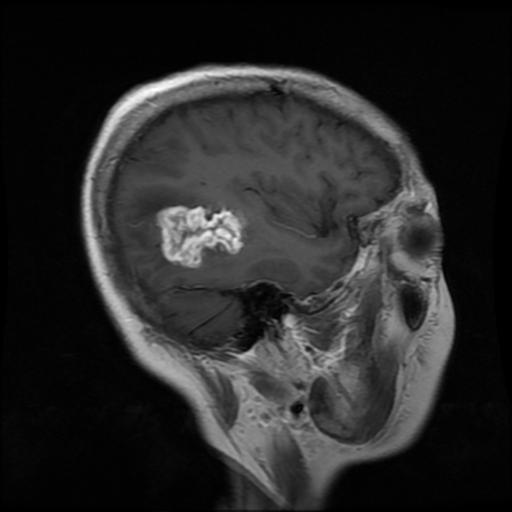
Label: glioma